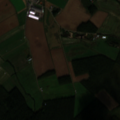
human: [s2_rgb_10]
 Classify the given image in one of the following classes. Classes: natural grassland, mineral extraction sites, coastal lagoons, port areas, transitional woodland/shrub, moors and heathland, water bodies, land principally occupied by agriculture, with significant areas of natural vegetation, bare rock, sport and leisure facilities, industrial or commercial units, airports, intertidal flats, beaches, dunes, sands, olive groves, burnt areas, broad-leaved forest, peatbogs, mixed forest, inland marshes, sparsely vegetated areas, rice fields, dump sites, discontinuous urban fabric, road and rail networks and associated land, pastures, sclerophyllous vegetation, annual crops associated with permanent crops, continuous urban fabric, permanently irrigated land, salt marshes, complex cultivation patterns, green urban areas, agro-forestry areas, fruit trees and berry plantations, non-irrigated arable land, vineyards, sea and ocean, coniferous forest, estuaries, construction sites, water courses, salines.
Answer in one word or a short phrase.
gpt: non-irrigated arable land, land principally occupied by agriculture, with significant areas of natural vegetation, coniferous forest, mixed forest, transitional woodland/shrub